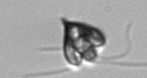
Label: Pyramimonas_longicauda